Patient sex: F
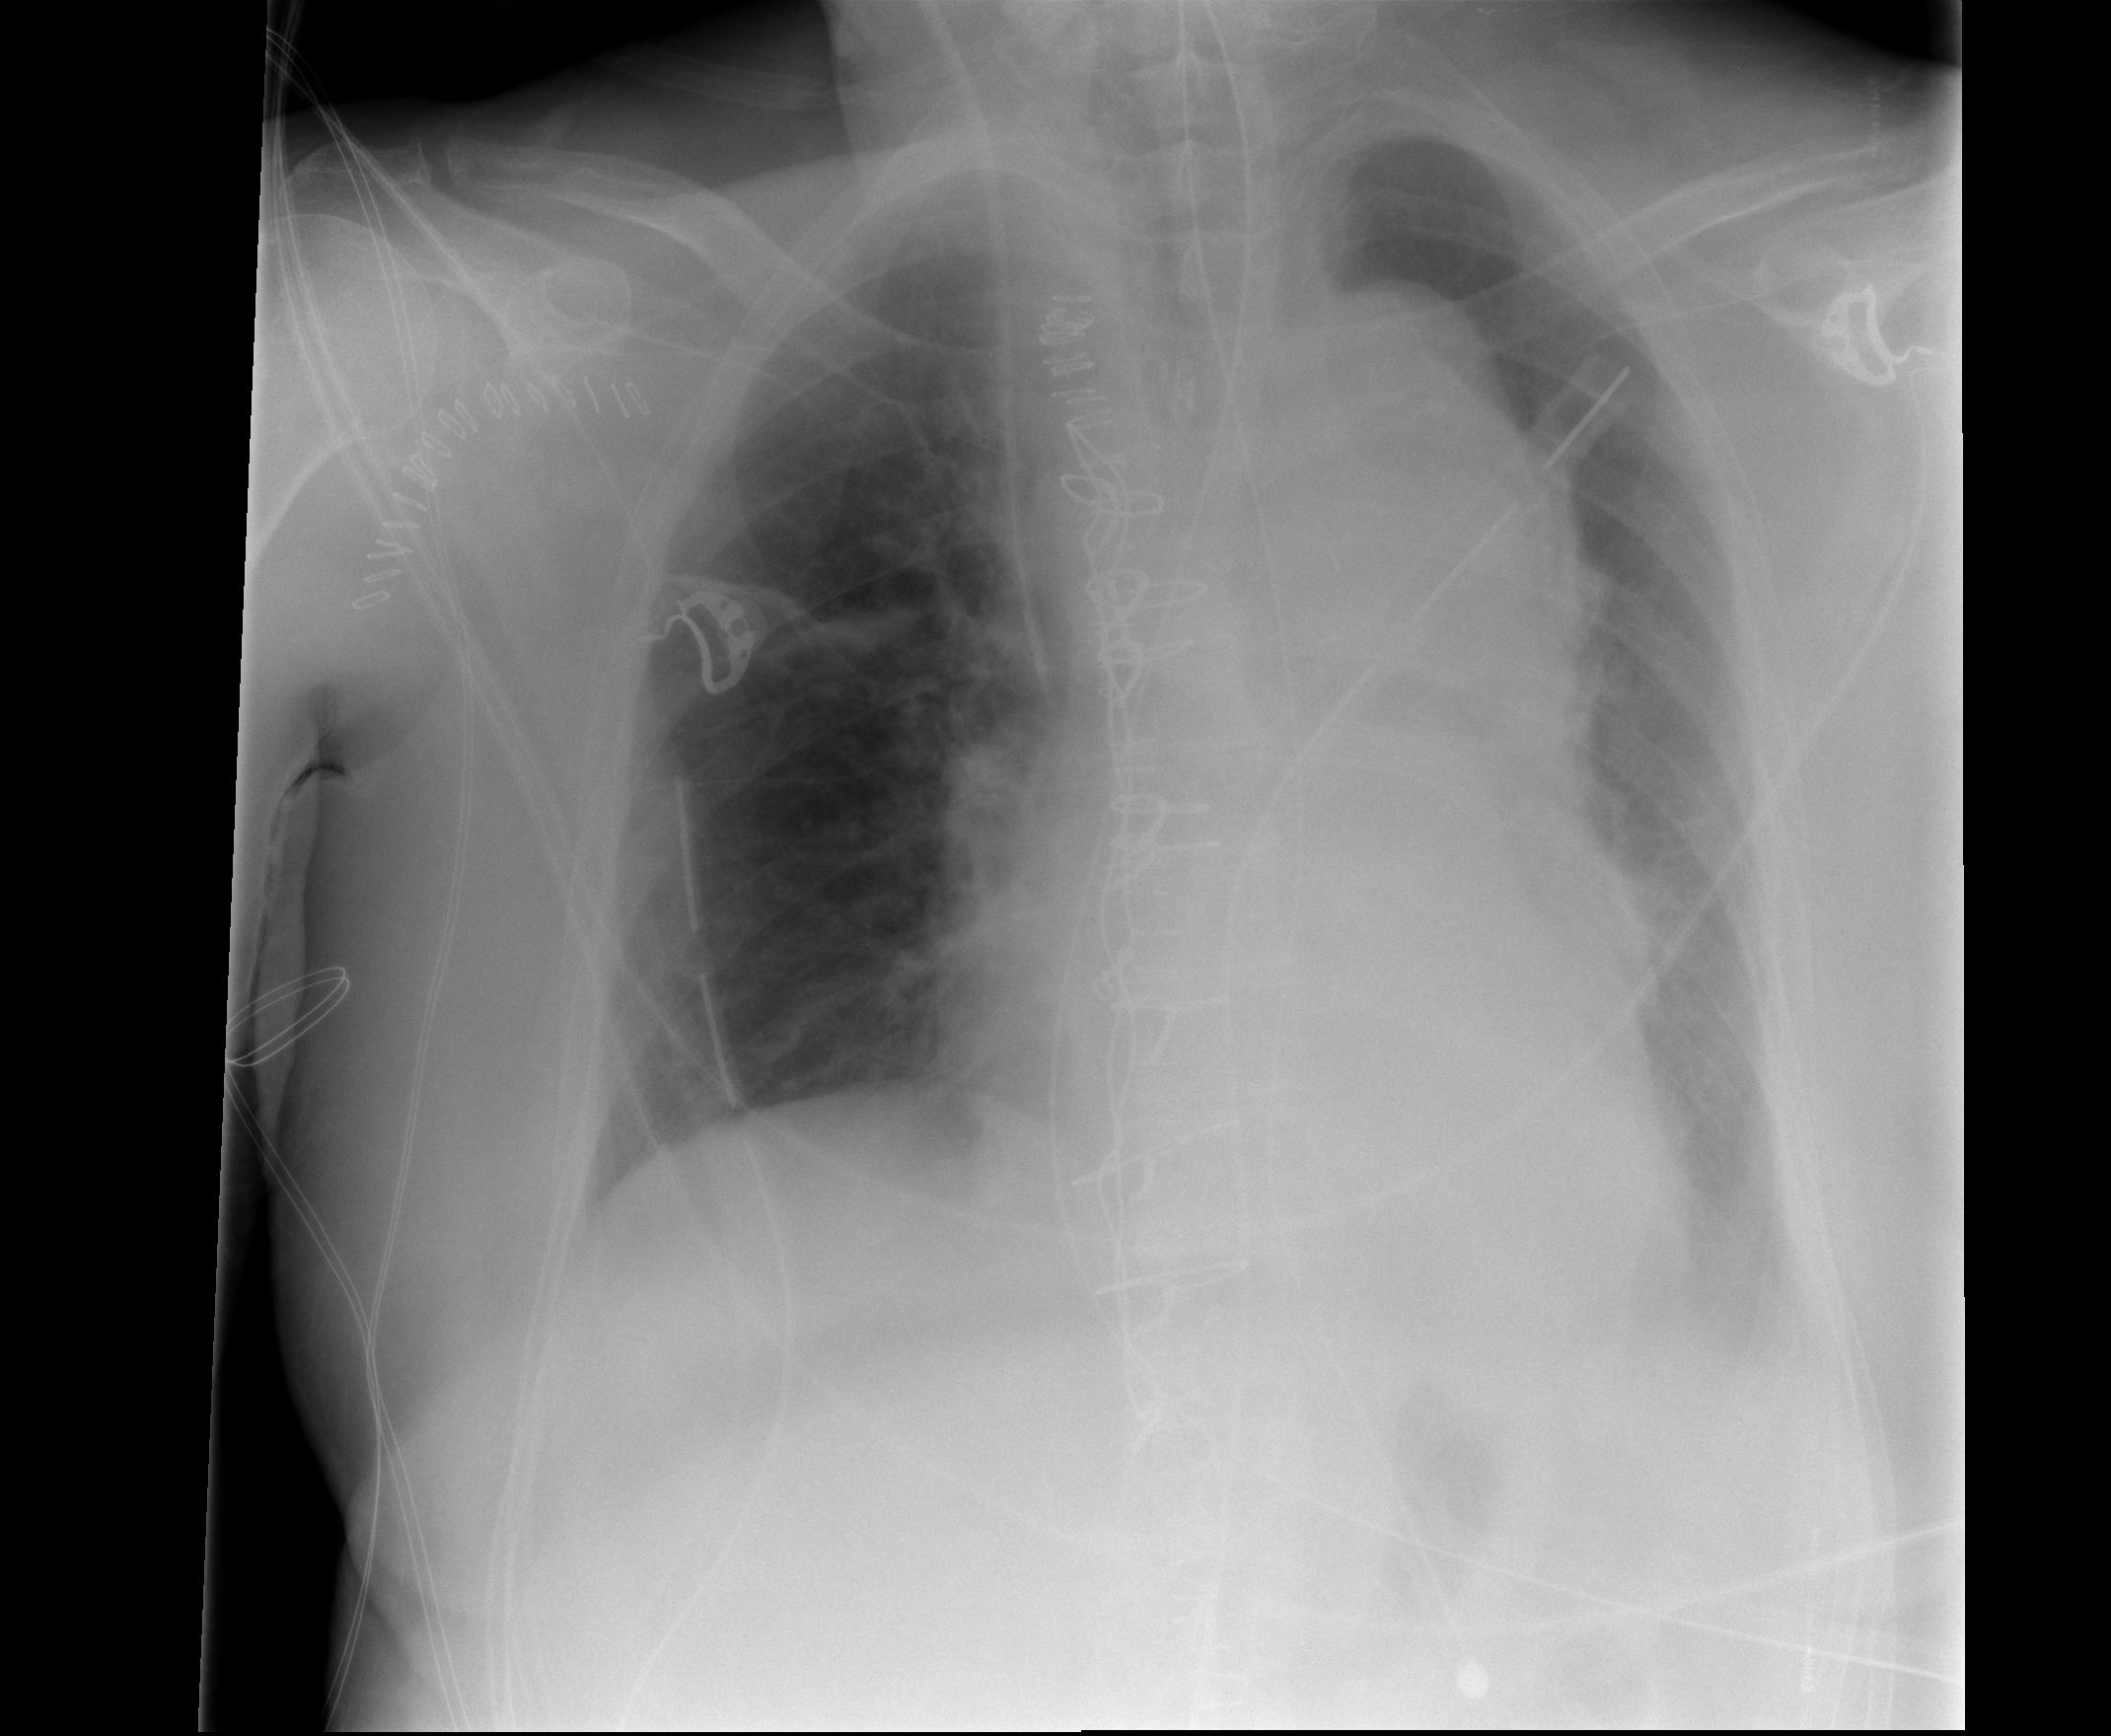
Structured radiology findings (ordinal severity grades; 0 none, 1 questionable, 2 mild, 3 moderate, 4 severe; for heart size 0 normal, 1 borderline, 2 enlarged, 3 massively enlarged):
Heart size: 2
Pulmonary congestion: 2
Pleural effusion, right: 1
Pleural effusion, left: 2
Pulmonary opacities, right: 0
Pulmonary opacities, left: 2
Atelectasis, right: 0
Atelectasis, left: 2